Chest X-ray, AP view. Patient: 67 years old, sex F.
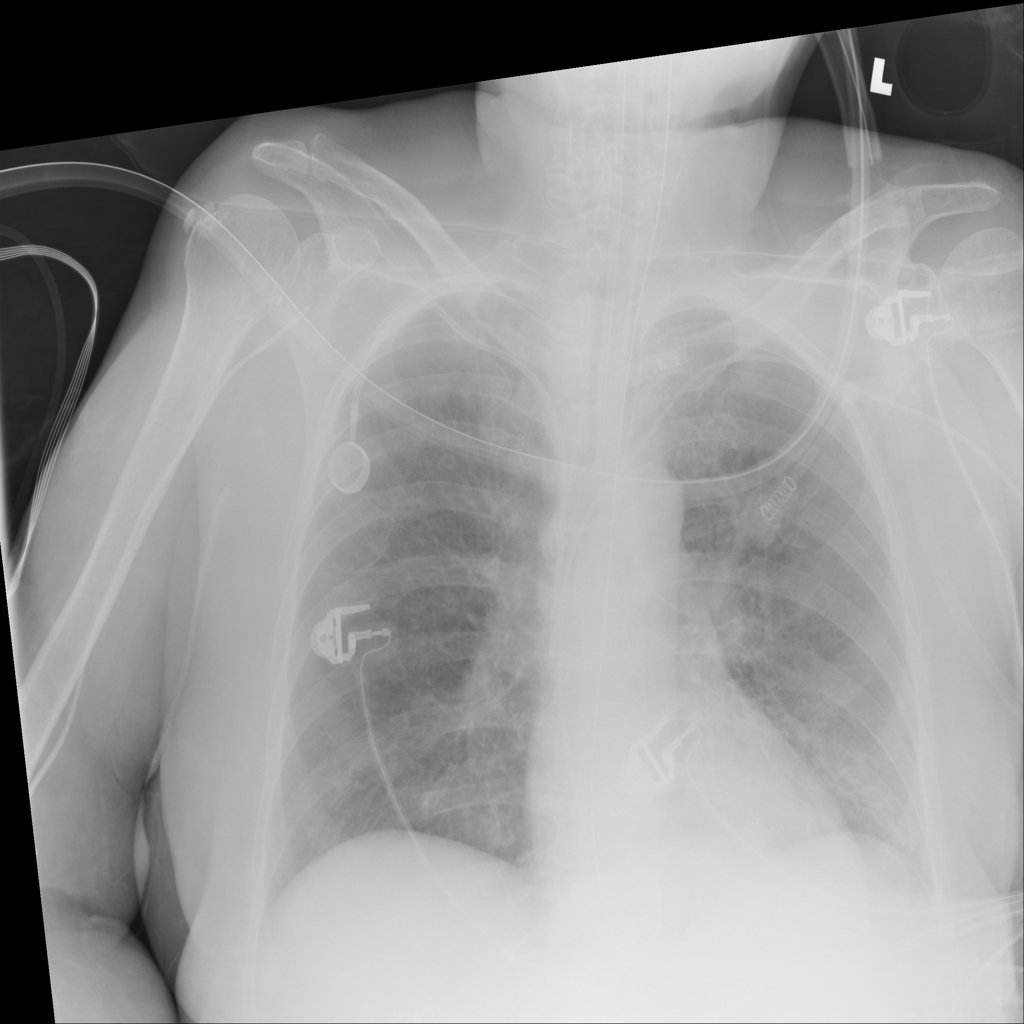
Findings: Infiltration